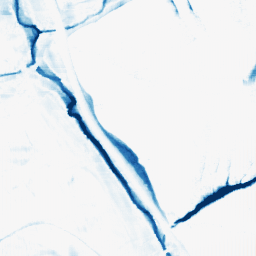
Category: morphological
Decomposition family: morphological_rect
Decomposition parameters: operation: closing
width: 20
height: 10
Upsampling method: fft_zeropad
Upsampling parameters: scale: 2
Upsampling scale: 2